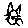
Label: cat